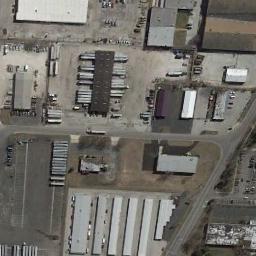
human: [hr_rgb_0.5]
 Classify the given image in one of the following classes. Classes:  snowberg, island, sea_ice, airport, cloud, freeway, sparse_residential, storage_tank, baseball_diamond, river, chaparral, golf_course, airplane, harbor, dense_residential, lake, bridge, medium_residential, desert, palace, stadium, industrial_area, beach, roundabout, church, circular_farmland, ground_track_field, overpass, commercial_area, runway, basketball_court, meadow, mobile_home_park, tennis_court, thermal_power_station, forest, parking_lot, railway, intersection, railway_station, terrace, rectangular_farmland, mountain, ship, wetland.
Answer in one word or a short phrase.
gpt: industrial_area